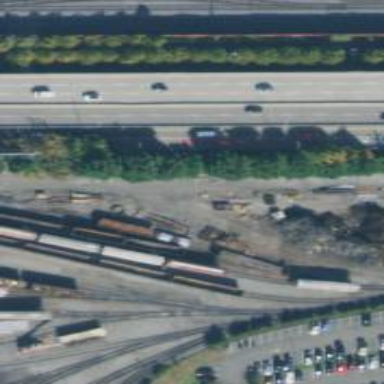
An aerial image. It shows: Railway yard.